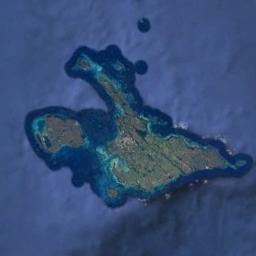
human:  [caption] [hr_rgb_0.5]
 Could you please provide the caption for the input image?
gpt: Irregularly shaped islands are surrounded by blue sea water, And the islands are green and yellow-brown .

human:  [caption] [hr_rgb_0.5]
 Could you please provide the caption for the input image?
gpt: A big island and a small island are surrounded by light blue waters .

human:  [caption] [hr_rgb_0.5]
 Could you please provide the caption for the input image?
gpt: The island is surrounded by water .

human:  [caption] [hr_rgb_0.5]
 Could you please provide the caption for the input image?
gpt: A green and blue island on a blue sea .

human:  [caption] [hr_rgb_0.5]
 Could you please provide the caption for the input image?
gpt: The islands in the picture are large in area .